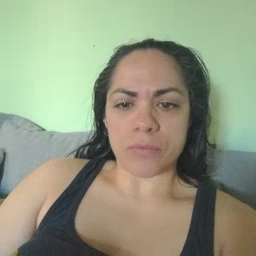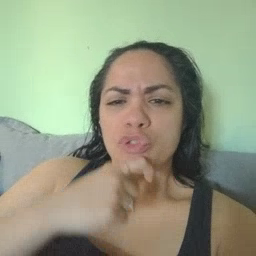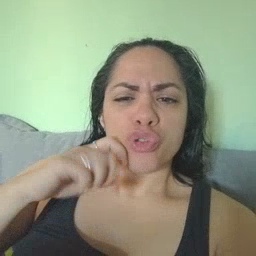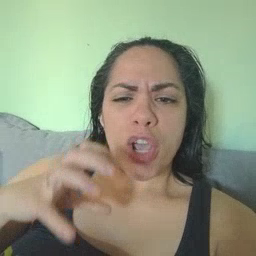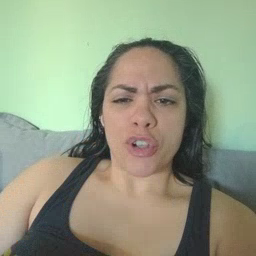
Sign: dryer